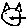
Label: cat